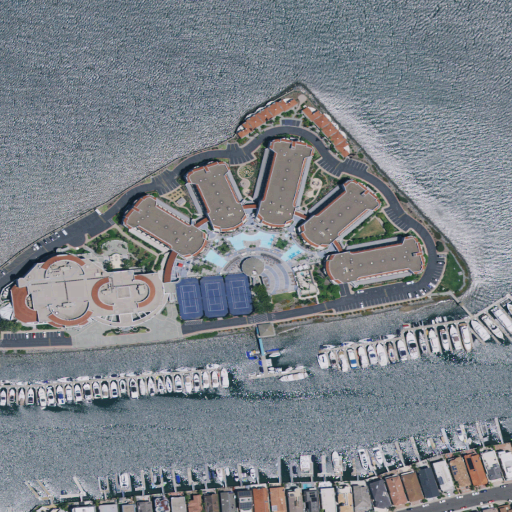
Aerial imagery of island in California named Crown Island containing open water, medium intensity development, high intensity development, grassland, and low intensity development